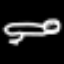
Label: frog